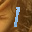
Label: 1